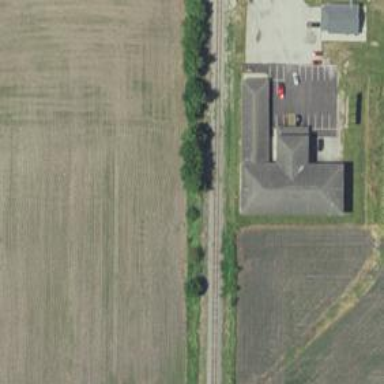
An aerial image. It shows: Railway service station.